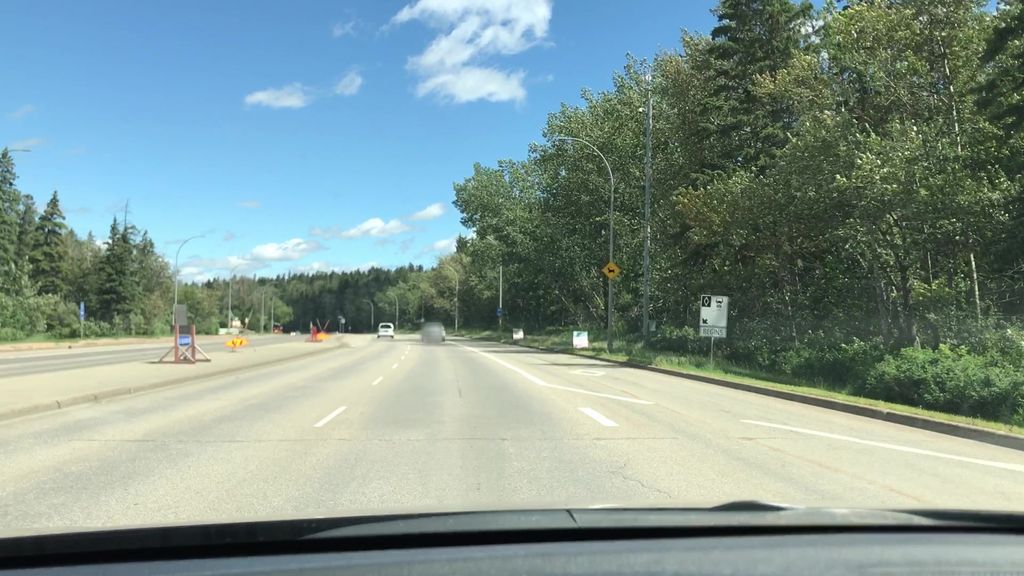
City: edmonton